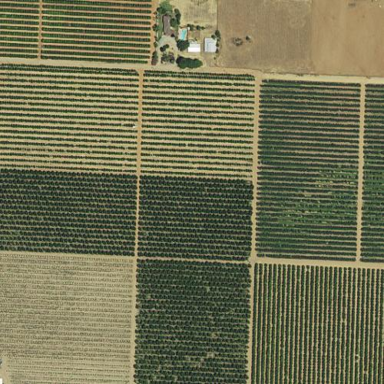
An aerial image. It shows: Orchard.